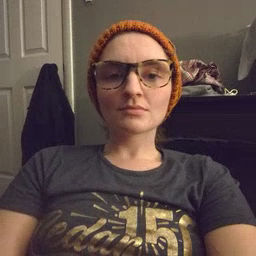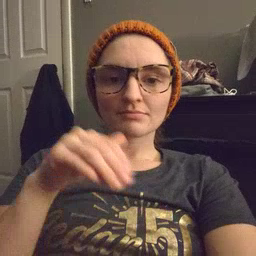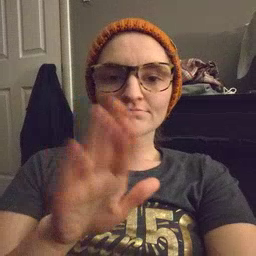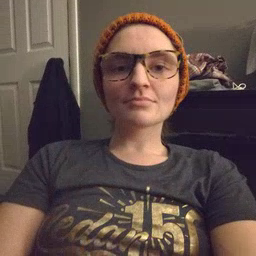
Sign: into